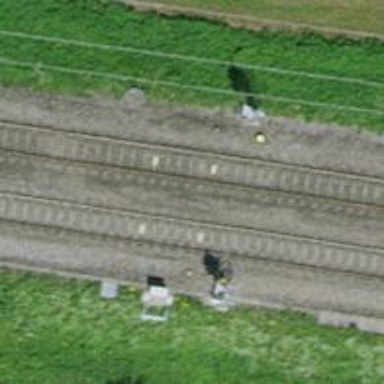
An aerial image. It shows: Railway signal.